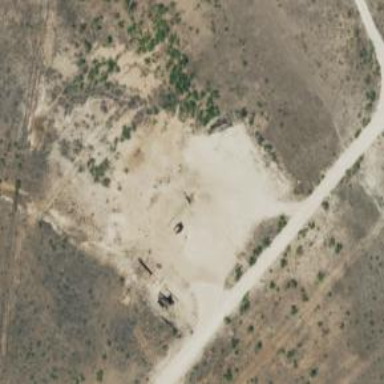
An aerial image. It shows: Petroleum well that is man-made.